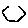
Label: hexagon